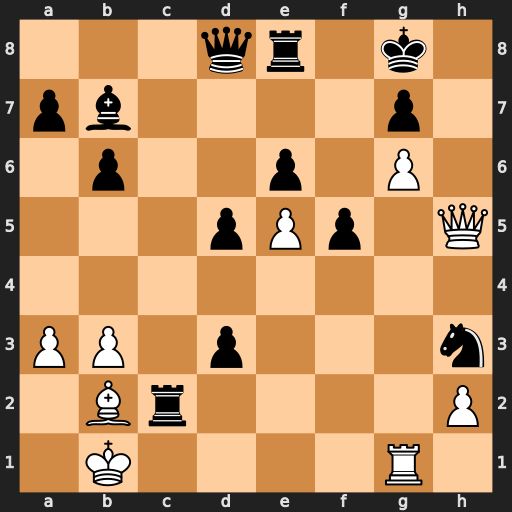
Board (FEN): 3qr1k1/pb4p1/1p2p1P1/3pPp1Q/8/PP1p3n/1Br4P/1K4R1
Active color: w
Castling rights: -
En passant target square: -
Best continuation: Qh7+ Kf8 Qh8+ Ke7 Qxg7#